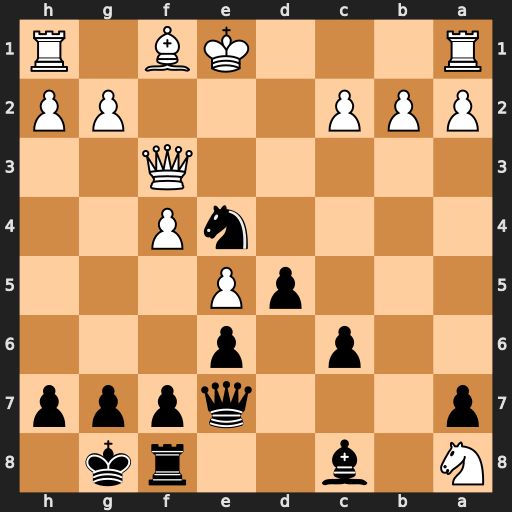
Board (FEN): N1b2rk1/p3qppp/2p1p3/3pP3/4nP2/5Q2/PPP3PP/R3KB1R
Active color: b
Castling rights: KQ
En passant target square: -
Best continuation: Qb4+ c3 Qxb2